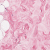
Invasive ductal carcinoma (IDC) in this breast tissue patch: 0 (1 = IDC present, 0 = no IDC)